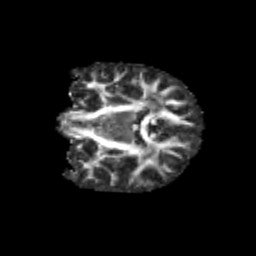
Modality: FA
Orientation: coronal
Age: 11
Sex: male
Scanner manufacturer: siemens
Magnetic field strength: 3 T
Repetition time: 3.8 s
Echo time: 0.07 s